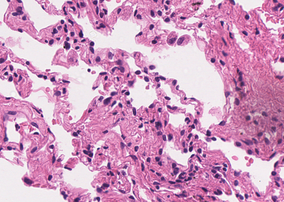
Tumor epithelial tissue: no
Tumor-associated stroma tissue: no
Normal tissue: yes